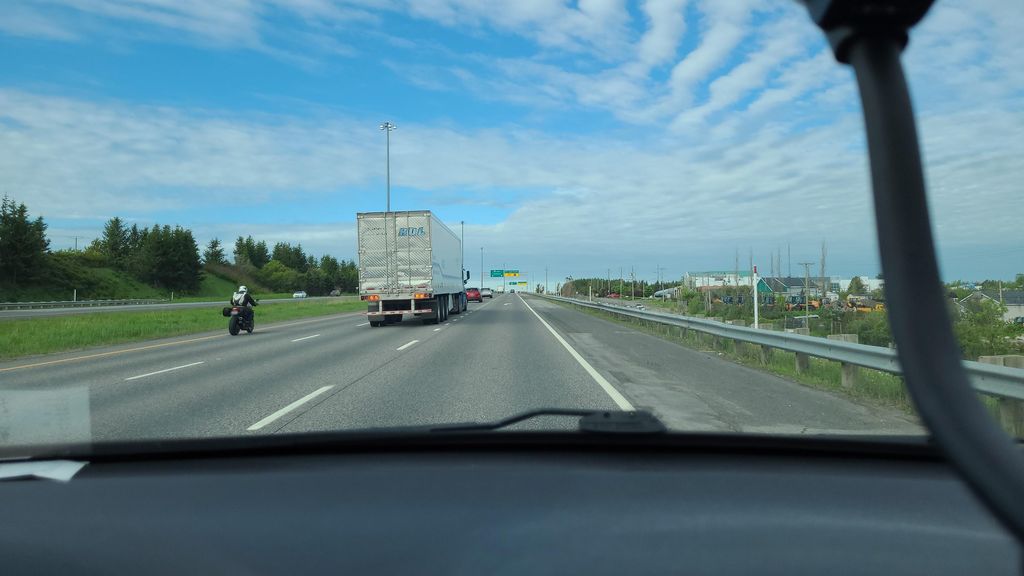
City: quebec_city